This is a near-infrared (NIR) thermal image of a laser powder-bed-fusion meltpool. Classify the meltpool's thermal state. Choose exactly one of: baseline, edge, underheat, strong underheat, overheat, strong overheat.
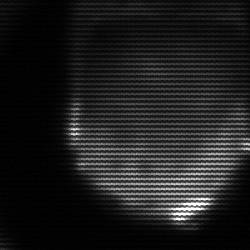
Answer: edge